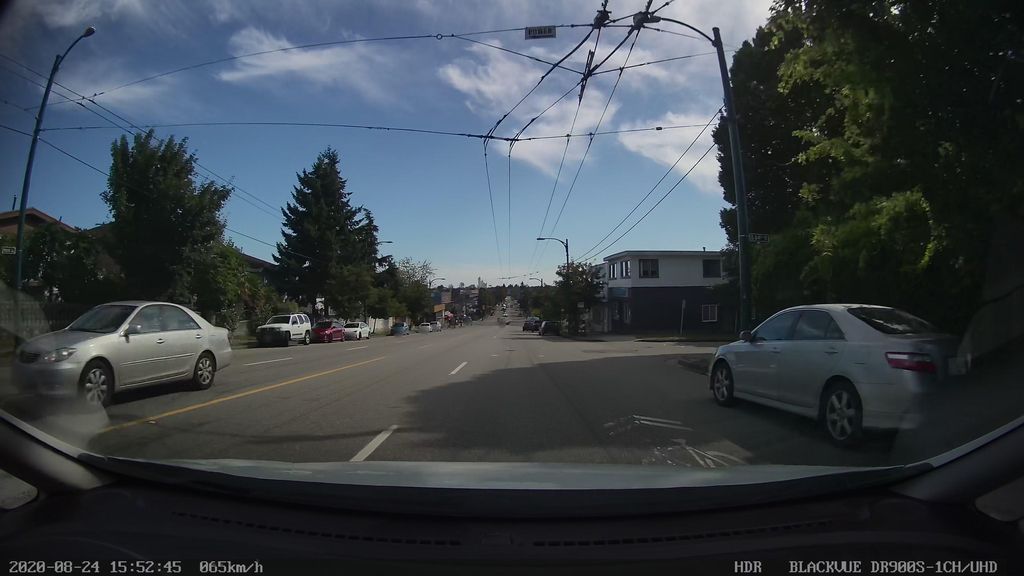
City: vancouver